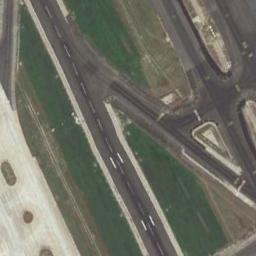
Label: runway